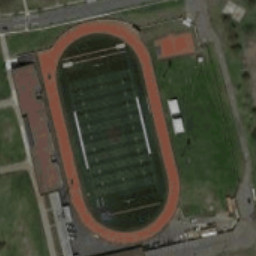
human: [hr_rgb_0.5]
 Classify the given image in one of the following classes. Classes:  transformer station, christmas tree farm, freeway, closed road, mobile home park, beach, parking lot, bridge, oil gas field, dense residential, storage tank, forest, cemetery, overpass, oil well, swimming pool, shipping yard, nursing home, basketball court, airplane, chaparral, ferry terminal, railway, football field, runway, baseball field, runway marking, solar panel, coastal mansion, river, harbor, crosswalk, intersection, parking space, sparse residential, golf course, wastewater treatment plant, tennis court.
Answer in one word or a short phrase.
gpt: football field